Question: Following are the sample of my code.
'''
OutputStream outs = response.getOutputStream();
property.put("xyz", serverpath);
property.put("*abc", serverIPAddress);
property.storeToXML(outs, null, "UTF-8");
outs.close();
'''
I don't require 'DOCTYPE' declaration. How to remove it?
Current output is:

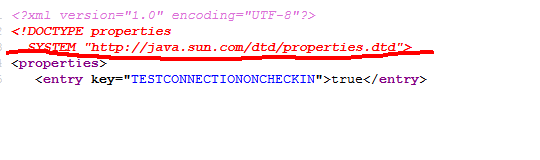
Answer: Like most of the Properties class, you can't change it. Instead, capture the XML string produced, modify it, then send it out manually.
'''
property.put("xyz", "serverpath");
property.put("*abc", "serverIPAddress");
ByteArrayOutputStream out = new ByteArrayOutputStream();
property.storeToXML(out, null, "UTF-8");
String str = out.toString("UTF-8").replaceAll("<!DOCTYPE[^>]*>
", "");
byte[] bytes = str.getBytes("UTF-8");
OutputStream outs = response.getOutputStream();
outs.write(bytes, 0, bytes.length);
outs.close();
'''
FYI <URL> is an in-memory output stream you can use to capture and retrieve what was written to it. Because a 'Properties' object is in practice not going to have many entries, this approach does not pose a memory consumption risk.